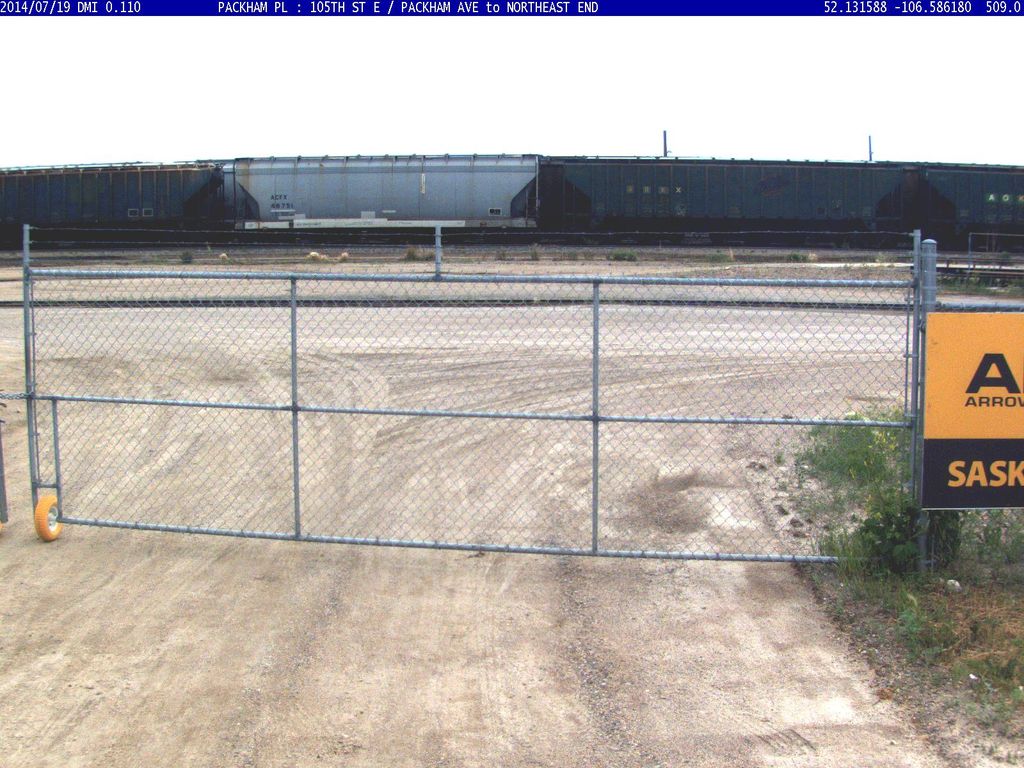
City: saskatoon